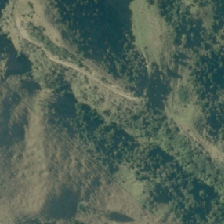
Land cover: grose_broom